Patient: sex M, age 42
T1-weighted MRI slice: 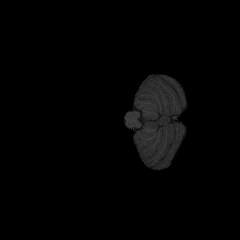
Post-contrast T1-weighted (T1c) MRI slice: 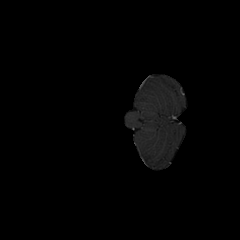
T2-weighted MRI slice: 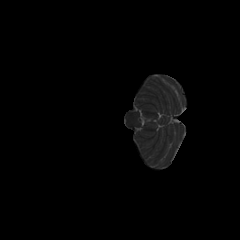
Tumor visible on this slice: no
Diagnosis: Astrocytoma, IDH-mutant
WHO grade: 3